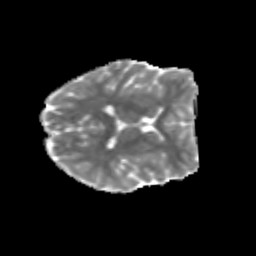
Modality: MD
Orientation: axial
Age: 20
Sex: female
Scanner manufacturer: siemens
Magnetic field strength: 3 T
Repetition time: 3.5 s
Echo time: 0.125 s